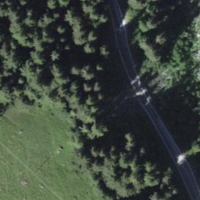
EUNIS habitat code: 44
Species observed at this site:
Parnassia palustris